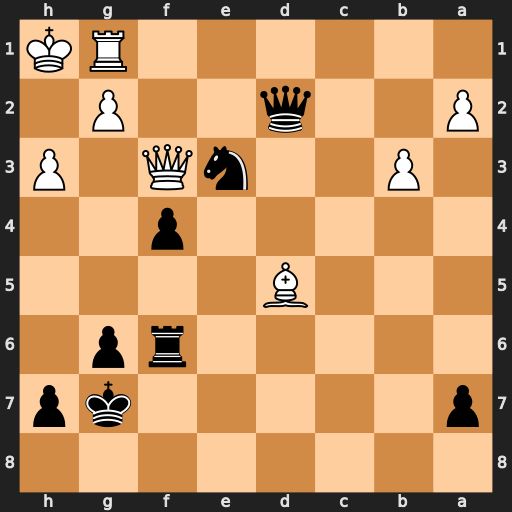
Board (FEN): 8/p5kp/5rp1/3B4/5p2/1P2nQ1P/P2q2P1/6RK
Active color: b
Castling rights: -
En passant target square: -
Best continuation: Qxd5 Qxd5 Nxd5